Question: The <URL> lists many more methods than I am seeing in NodeJS 13.2.
'''
const assert = require('assert');
assert.match('f01', /.\d\d/); // Exception 'TypeError: assert.match is not a function'
'''
Why are things like 'match()' missing?

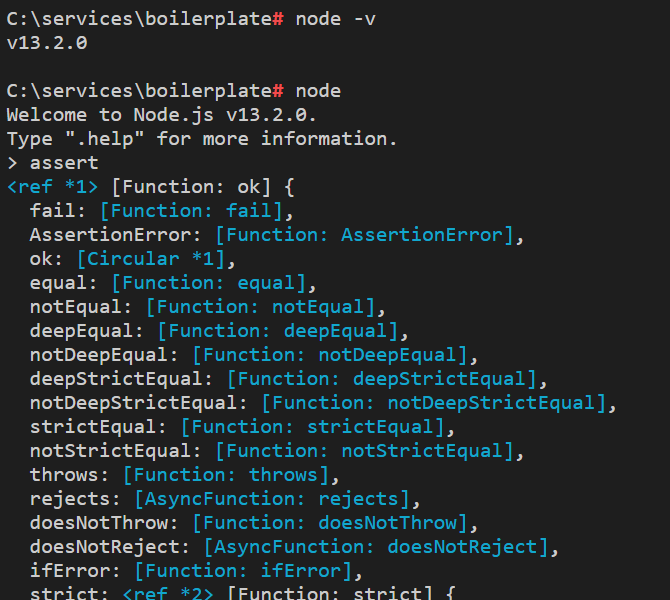
Answer: The 'match' method is missing in 'Node.js v13.2'. <URL>